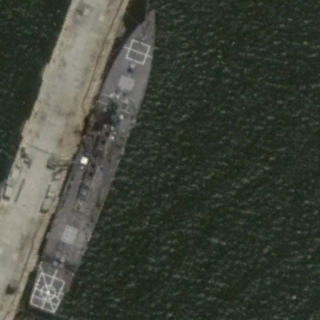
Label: destroyer